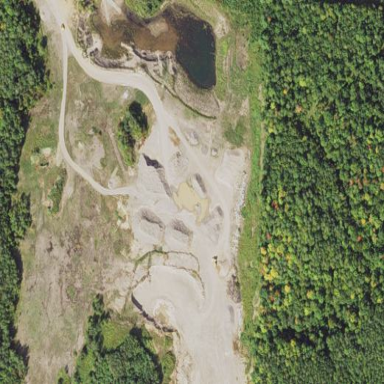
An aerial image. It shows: Quarry area.